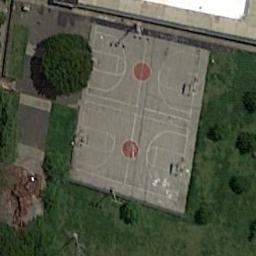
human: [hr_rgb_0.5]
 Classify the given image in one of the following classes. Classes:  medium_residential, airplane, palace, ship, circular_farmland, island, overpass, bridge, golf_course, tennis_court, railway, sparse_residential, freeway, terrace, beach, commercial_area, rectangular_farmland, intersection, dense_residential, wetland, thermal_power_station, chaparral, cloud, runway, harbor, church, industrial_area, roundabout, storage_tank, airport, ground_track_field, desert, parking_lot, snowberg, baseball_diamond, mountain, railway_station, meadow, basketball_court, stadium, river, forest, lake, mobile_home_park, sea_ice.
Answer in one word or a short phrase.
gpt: basketball_court